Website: lowes
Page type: newsletter-management
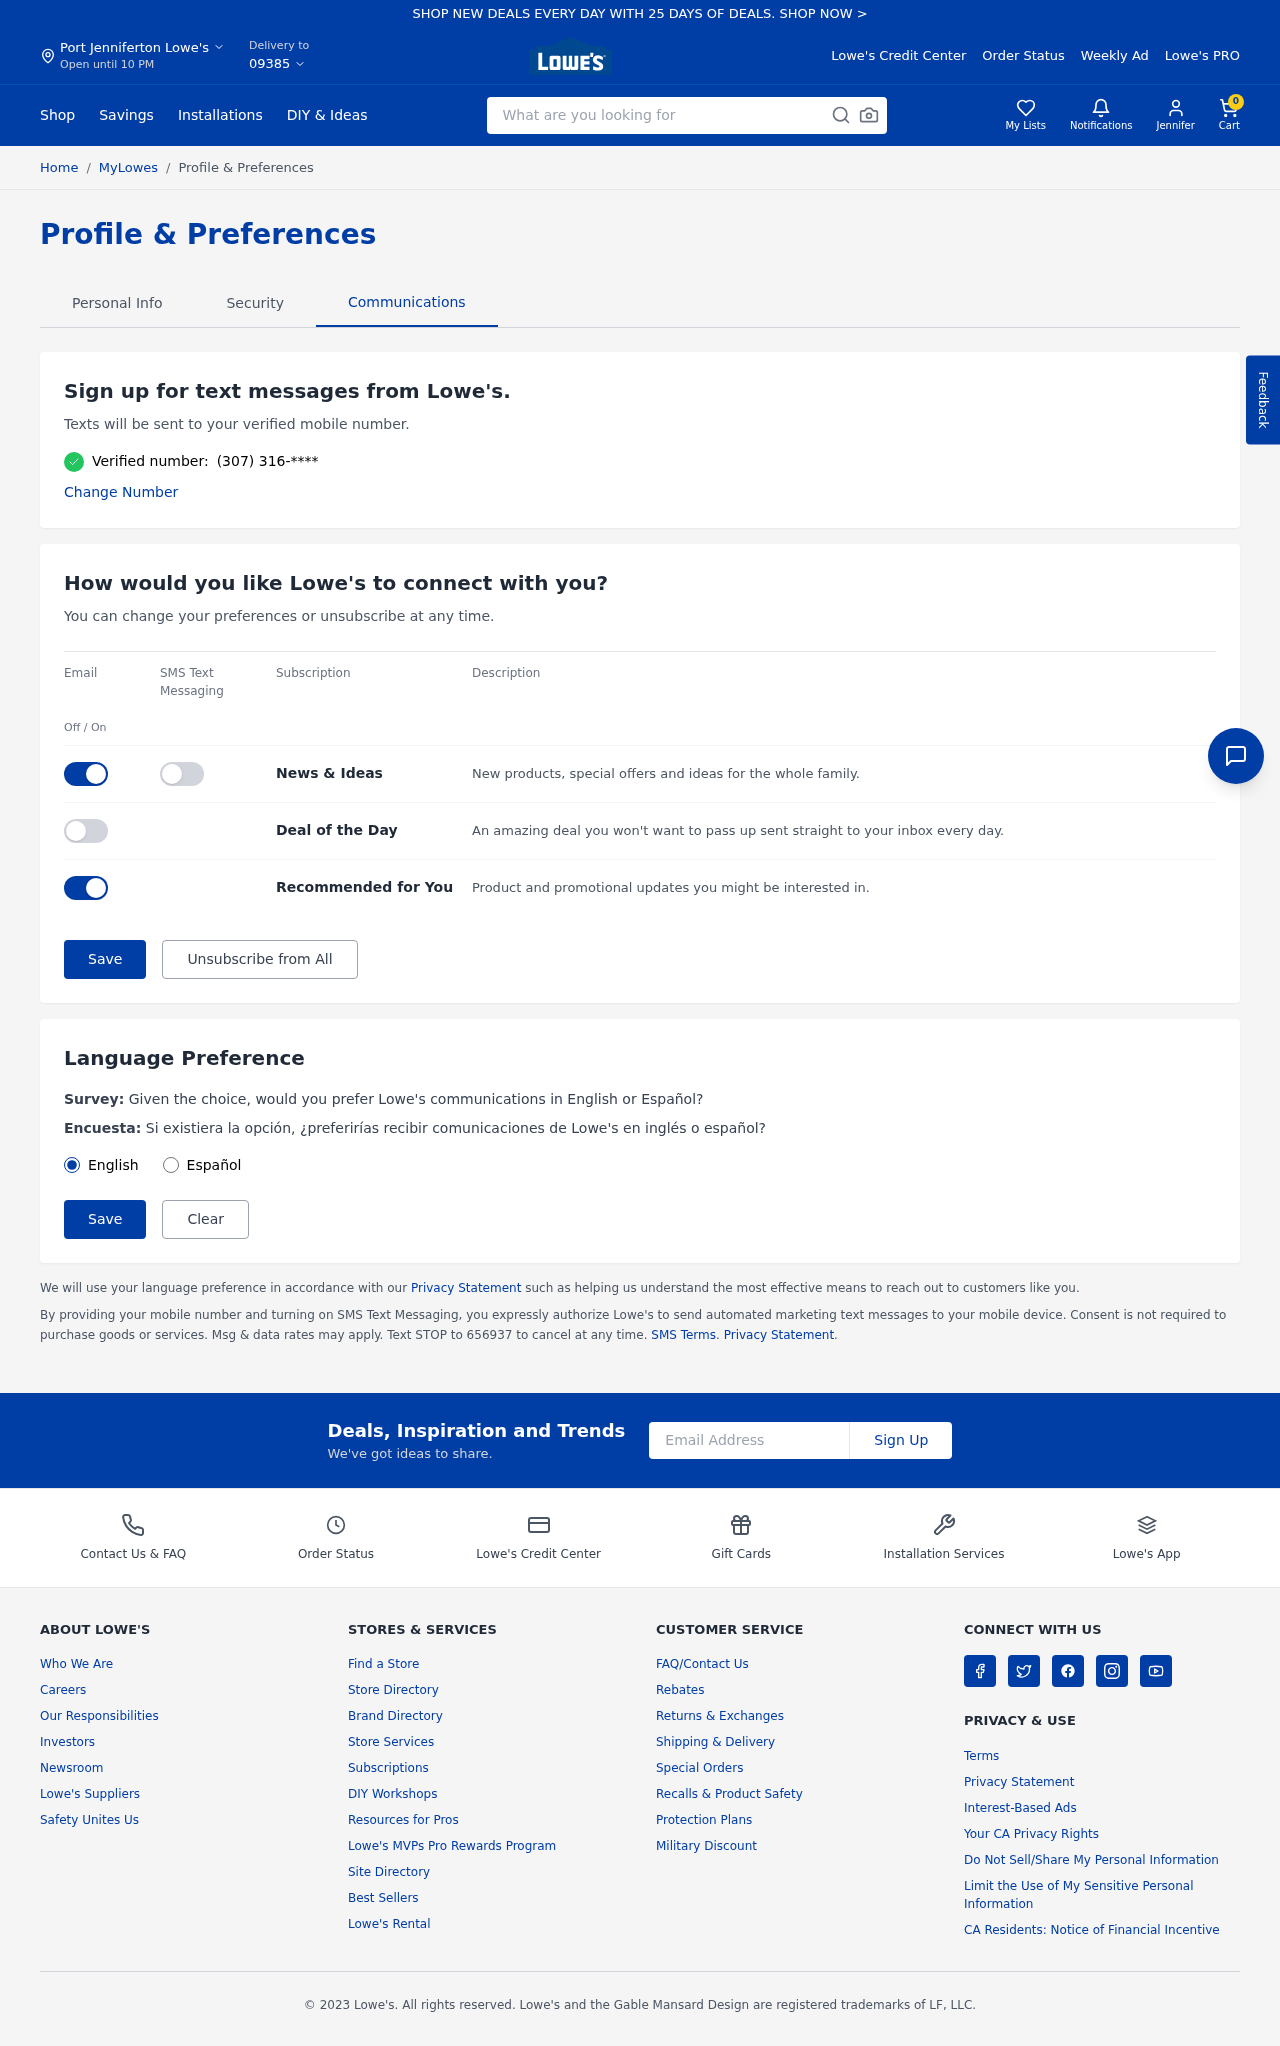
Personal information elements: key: PII_CITY
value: Port Jenniferton
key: PII_EMAIL
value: jsims@hotmail.com
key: PII_FIRSTNAME
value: Jennifer
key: PII_POSTCODE
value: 09385
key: PII_PHONE
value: (307) 316
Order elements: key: ORDER_NUM_ITEMS
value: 0
Search elements: key: HEADER_SEARCH
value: What are you looking for